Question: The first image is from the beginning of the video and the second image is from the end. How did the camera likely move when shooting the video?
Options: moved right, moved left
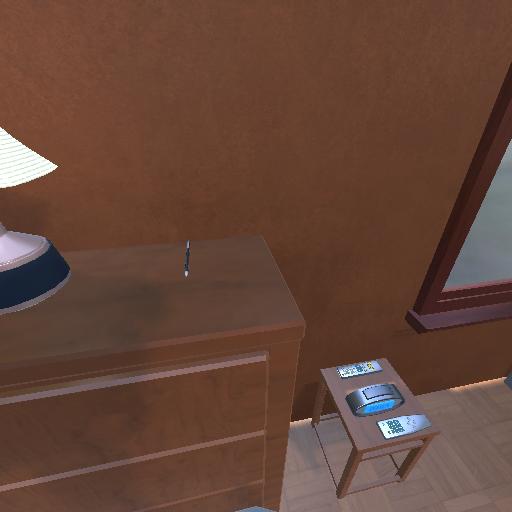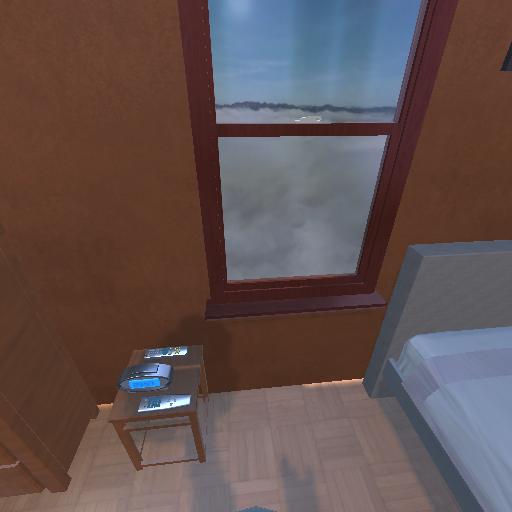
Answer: moved right